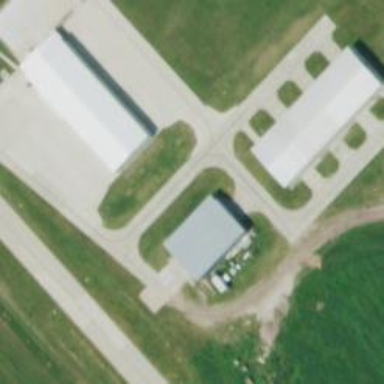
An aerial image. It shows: Image of taxiway at airport.